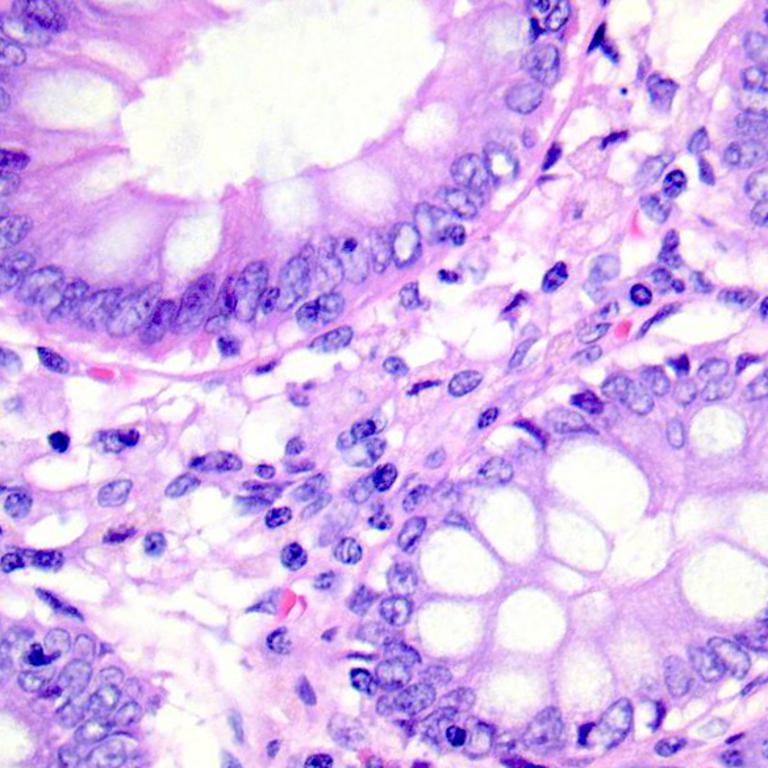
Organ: colon
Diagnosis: benign